Field crop: maize
Growth stage: 1
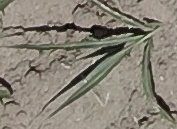
Species: sorghum